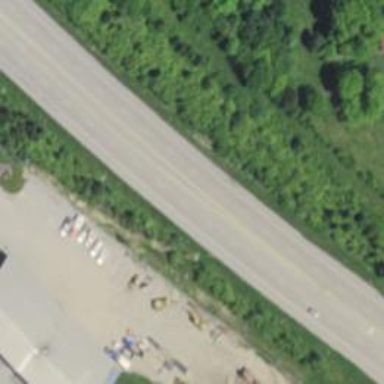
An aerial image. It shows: Trunk highway.